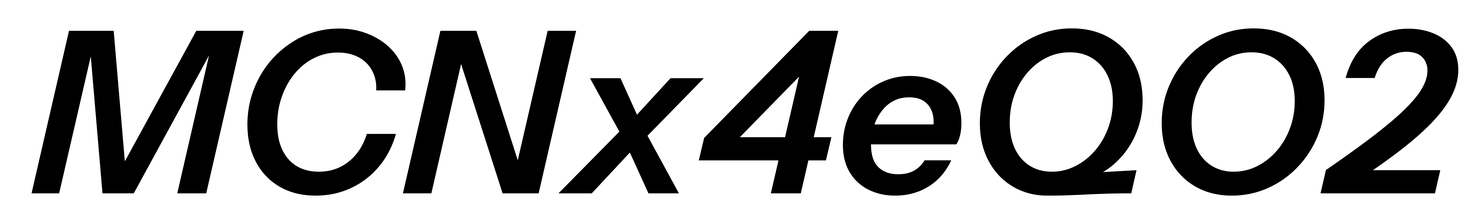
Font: InstrumentSans-Italic_SemiBold_Italic